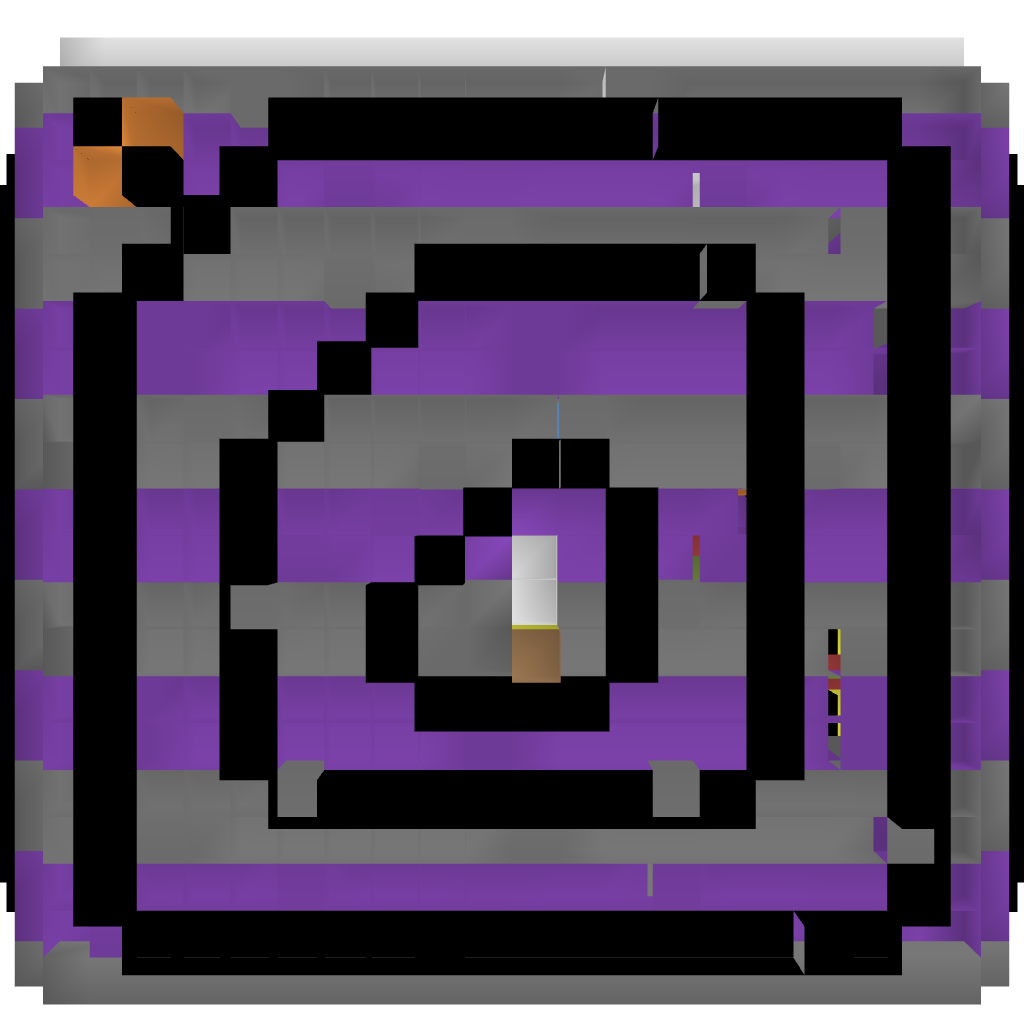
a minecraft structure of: Electronic Connect Four high quality